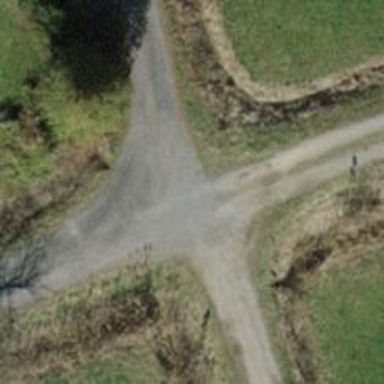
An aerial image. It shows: Unpaved track with grade 3 track type.